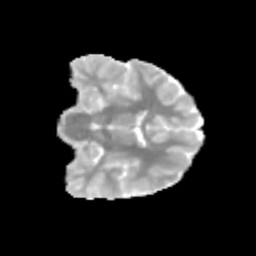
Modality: MD
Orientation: coronal
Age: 9
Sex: male
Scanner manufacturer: siemens
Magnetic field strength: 3 T
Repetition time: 3.8 s
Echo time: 0.07 s